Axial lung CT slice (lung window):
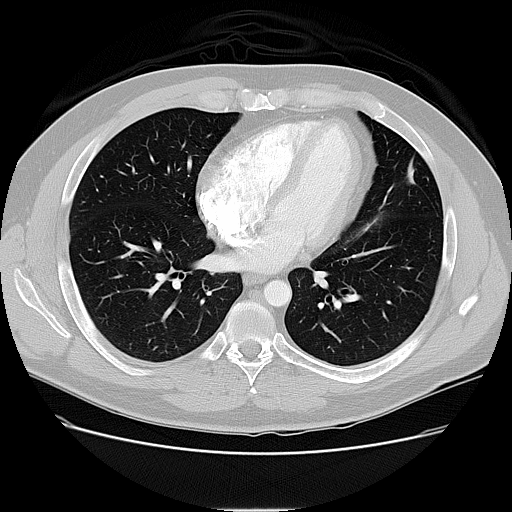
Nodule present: no